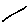
Label: line